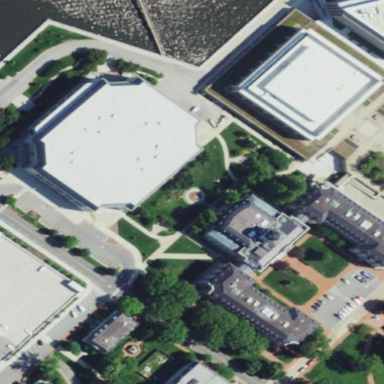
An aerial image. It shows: Building where basketball is played.